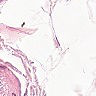
Metastatic tissue present: no